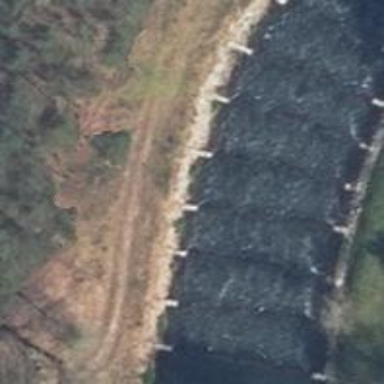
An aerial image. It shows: Weir along the waterway.